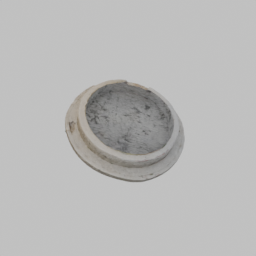
Label: appliances